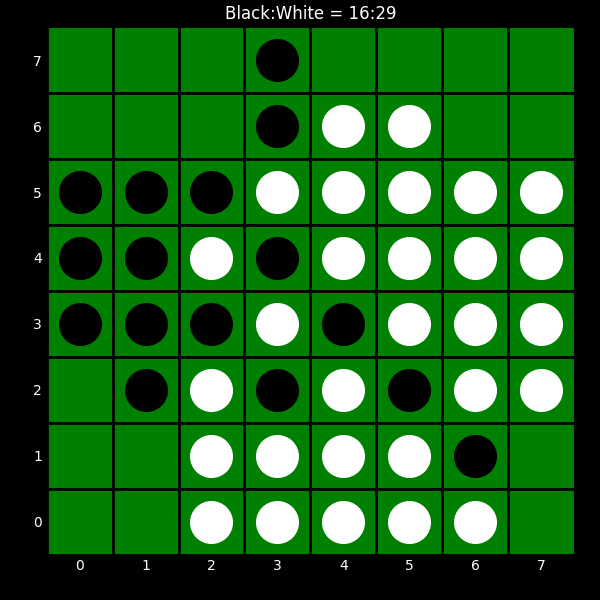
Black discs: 16
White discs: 29